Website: macys
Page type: delivery-shipping
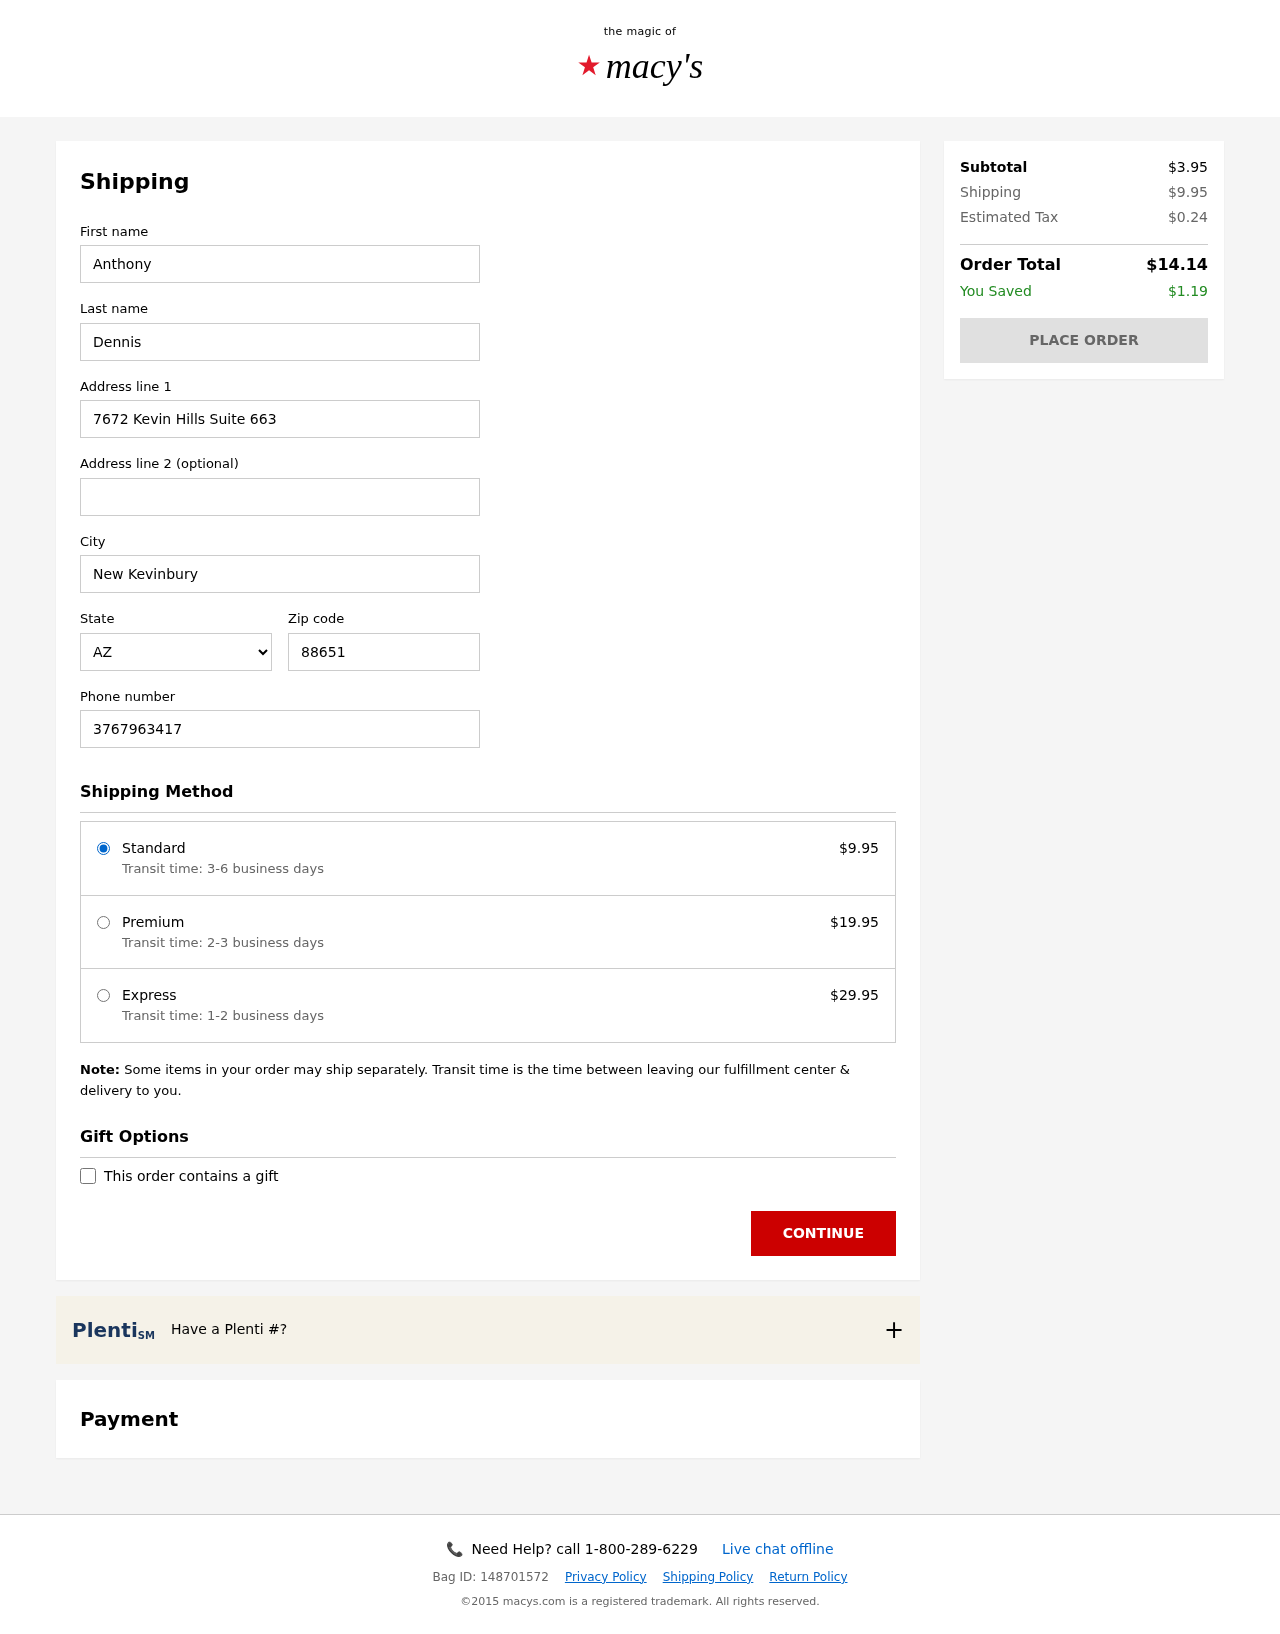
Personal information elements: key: PII_CITY
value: New Kevinbury
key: PII_FIRSTNAME
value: Anthony
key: PII_LASTNAME
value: Dennis
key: PII_PHONE
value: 3767963417
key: PII_POSTCODE
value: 88651
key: PII_STATE_ABBR
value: AZ
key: PII_STREET
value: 7672 Kevin Hills Suite 663
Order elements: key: ORDER_SHIPPING_COST
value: $9.95
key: ORDER_SHIPPING_PREMIUM
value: $19.95
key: ORDER_SHIPPING_EXPRESS
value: $29.95
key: ORDER_SUBTOTAL
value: $3.95
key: ORDER_TAX
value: $0.24
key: ORDER_TOTAL
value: $14.14
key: ORDER_SAVINGS
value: $1.19